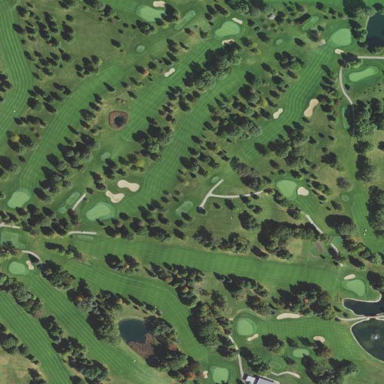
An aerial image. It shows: Golf course surrounded by greenery.